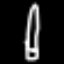
Label: pencil